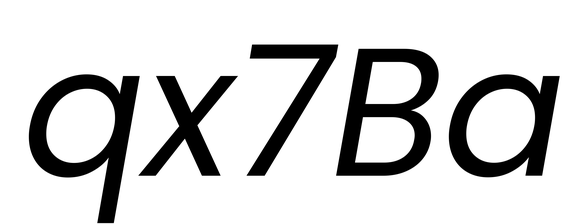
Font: Poppins-Italic